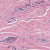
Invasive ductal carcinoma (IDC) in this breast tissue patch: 0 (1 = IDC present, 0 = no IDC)